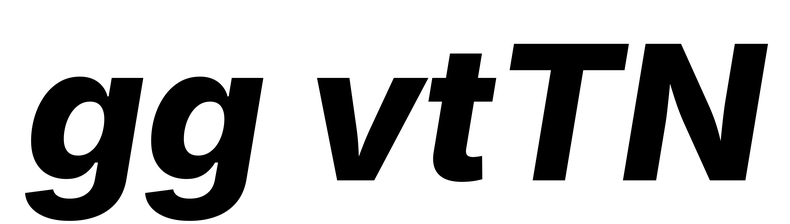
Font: Inter-Italic_ExtraBold_Italic